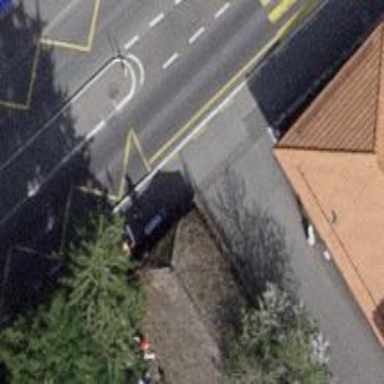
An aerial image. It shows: Sidewalk with asphalt surface leading to public transport platform. The platform has shelter.